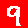
Digit: 9